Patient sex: M
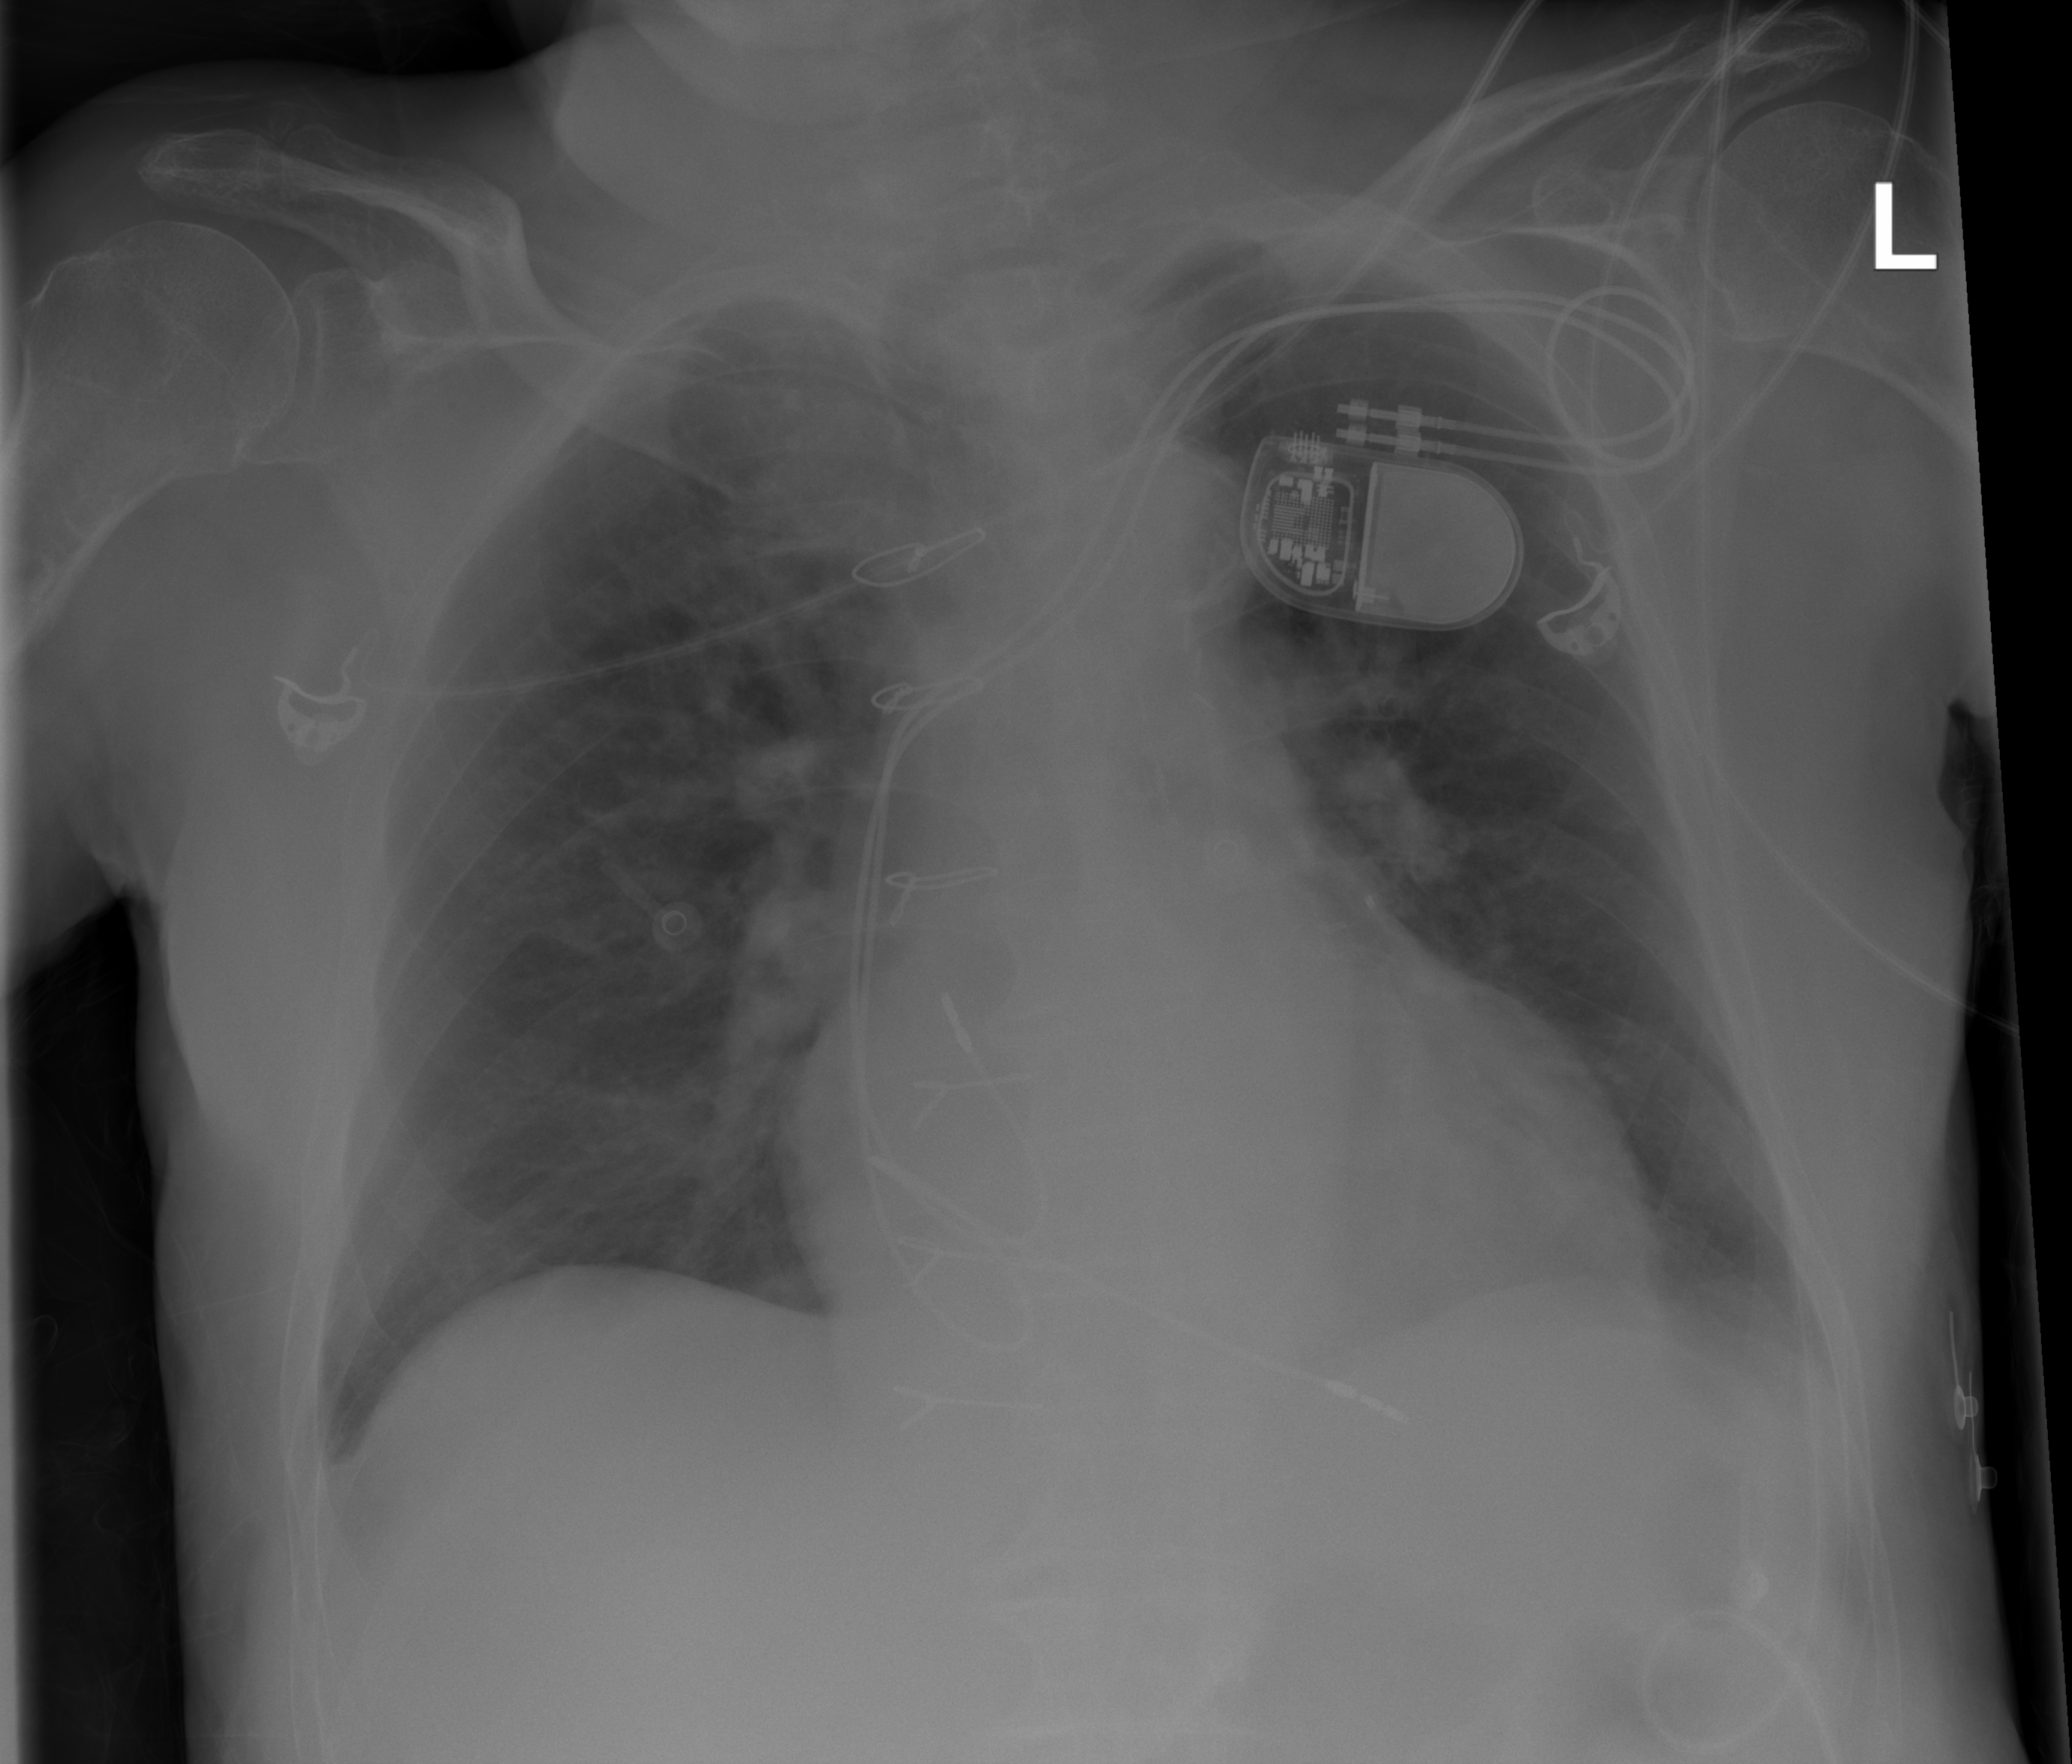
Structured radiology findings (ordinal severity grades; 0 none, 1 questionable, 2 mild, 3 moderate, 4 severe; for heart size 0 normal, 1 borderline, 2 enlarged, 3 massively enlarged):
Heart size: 2
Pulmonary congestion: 2
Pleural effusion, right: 0
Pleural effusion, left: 0
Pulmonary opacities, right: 0
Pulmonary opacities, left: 0
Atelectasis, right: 2
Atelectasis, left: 2